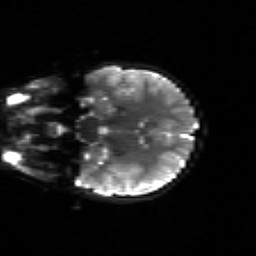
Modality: sbref
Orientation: coronal
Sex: female
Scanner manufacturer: siemens
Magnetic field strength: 3 T
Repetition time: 5 s
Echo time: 0.071 s